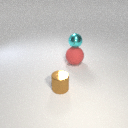
large red rubber sphere to the right of small brown metal cylinder